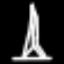
Label: The Eiffel Tower